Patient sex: M
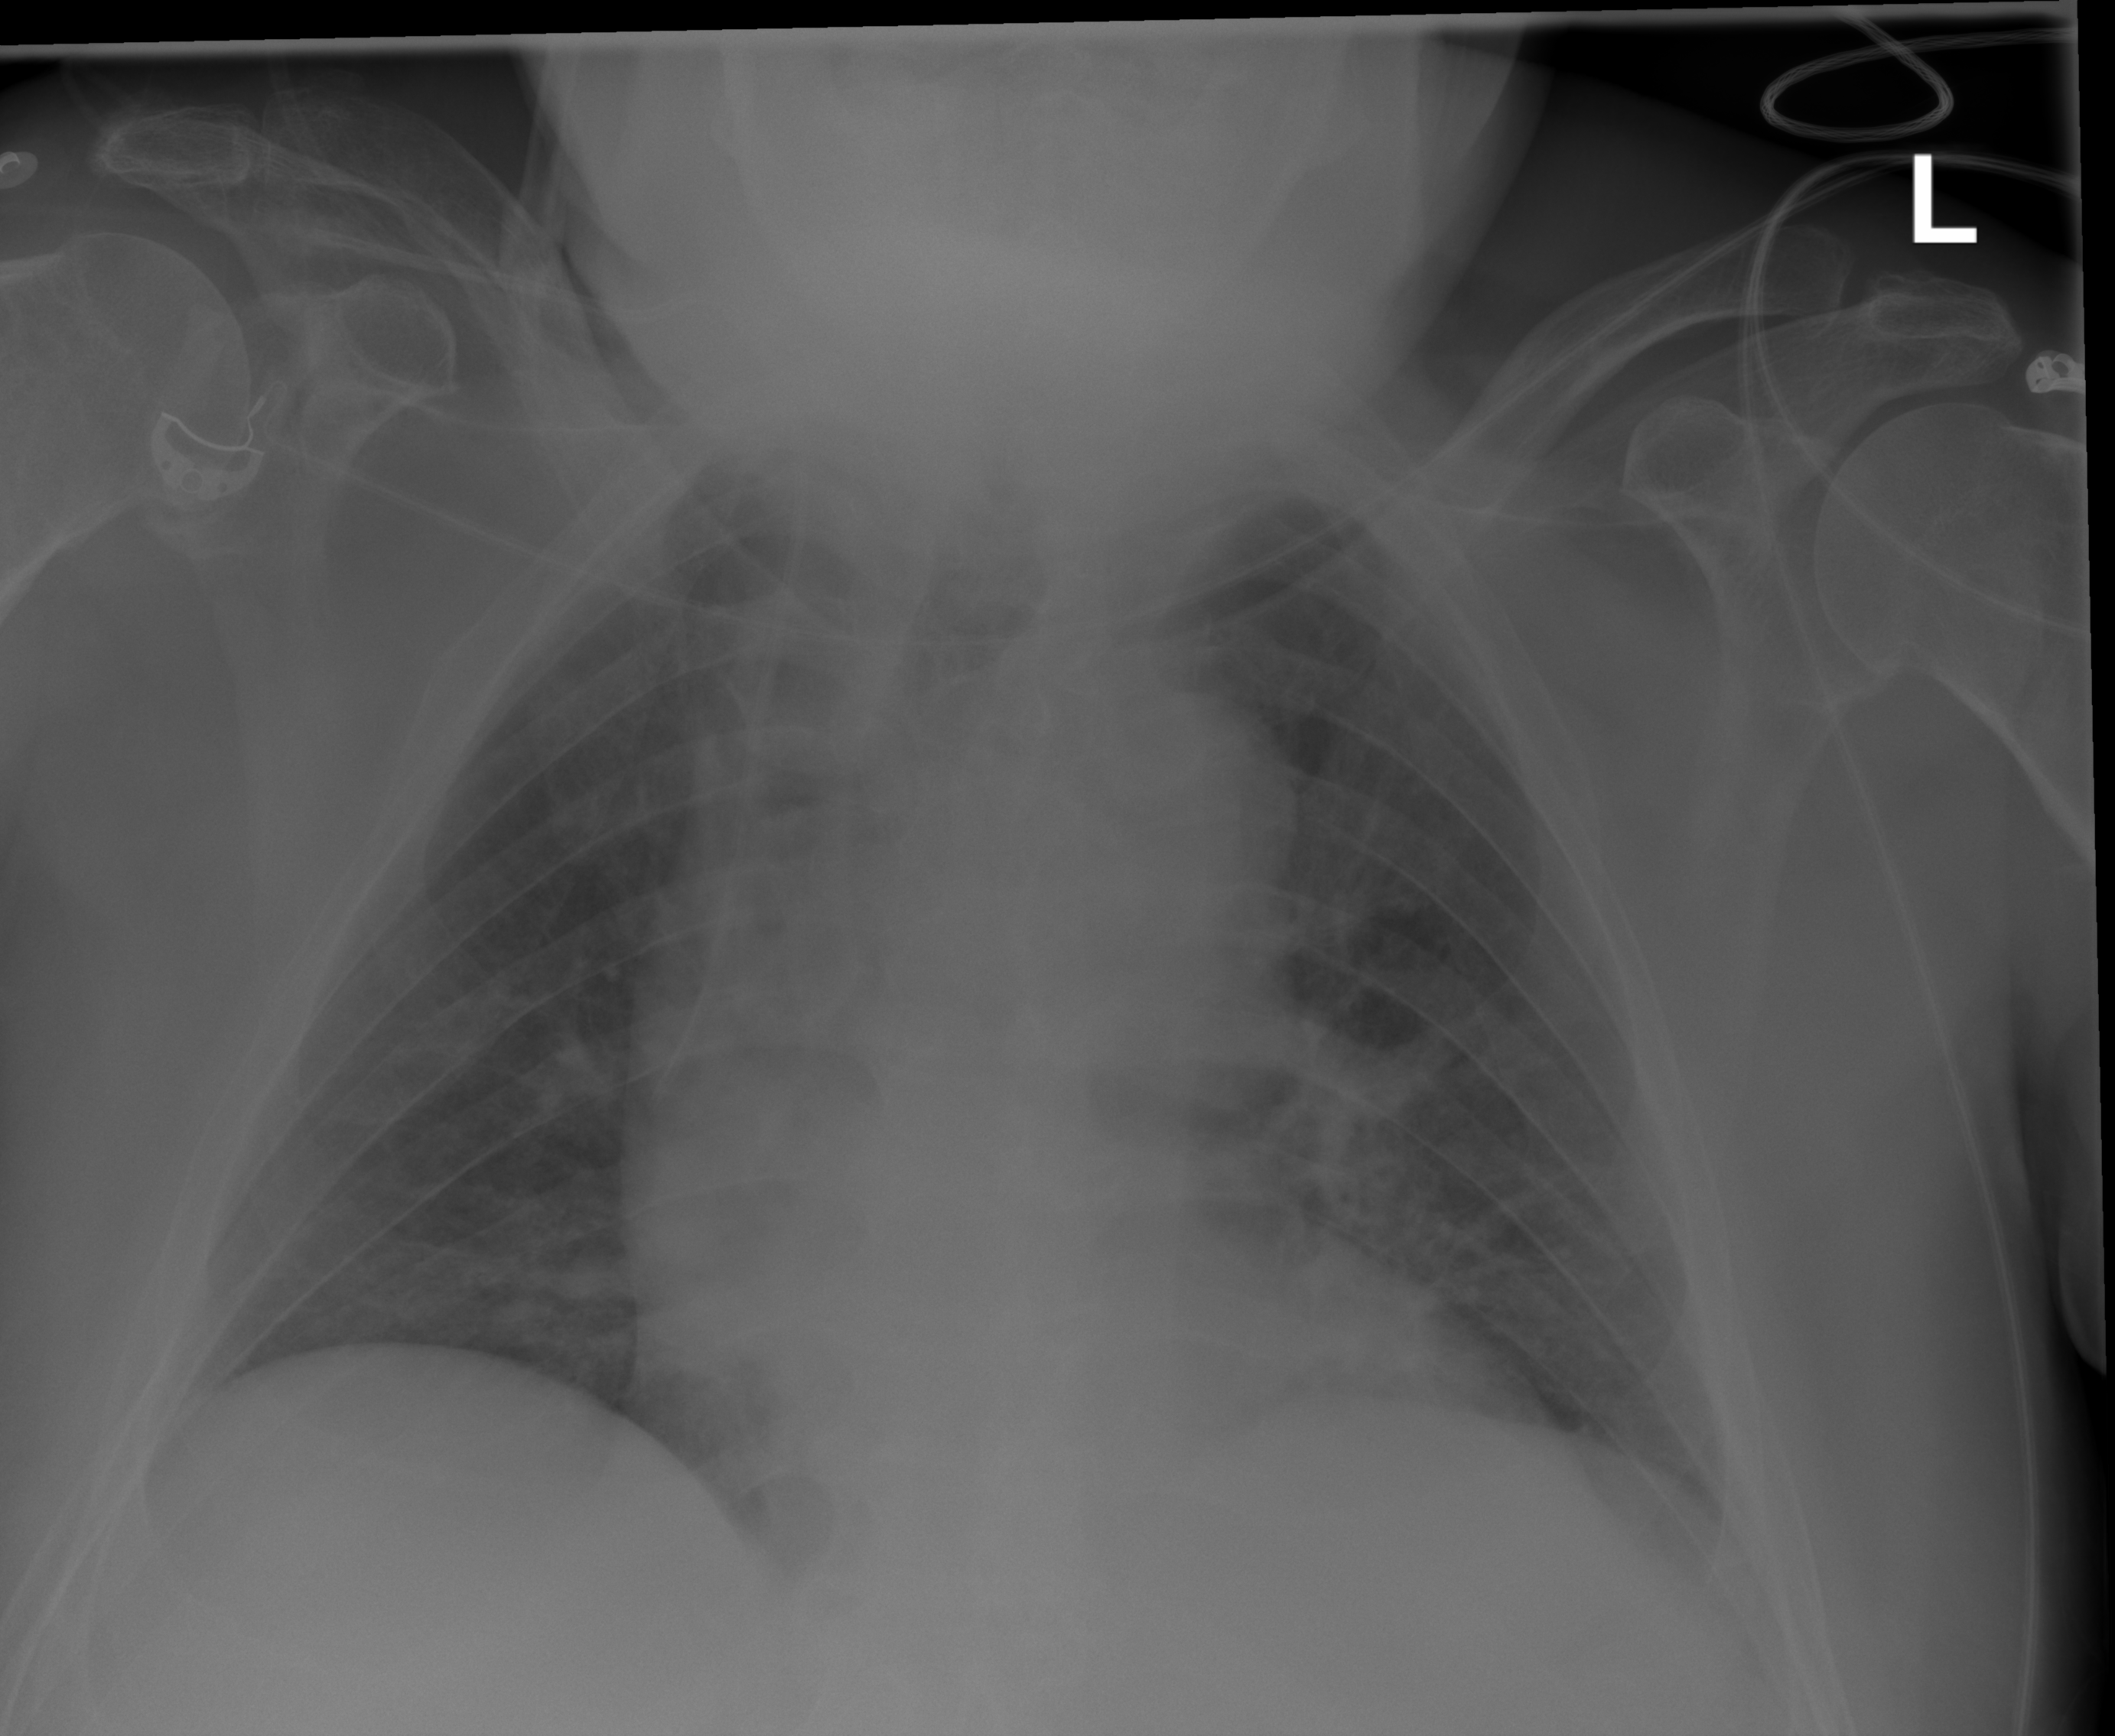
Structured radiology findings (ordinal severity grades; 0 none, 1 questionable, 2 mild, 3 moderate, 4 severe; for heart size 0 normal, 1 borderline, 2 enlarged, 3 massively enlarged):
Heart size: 0
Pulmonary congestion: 2
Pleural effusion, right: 0
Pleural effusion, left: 0
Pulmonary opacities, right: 0
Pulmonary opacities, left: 0
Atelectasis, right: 0
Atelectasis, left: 0